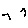
Label: hexagon